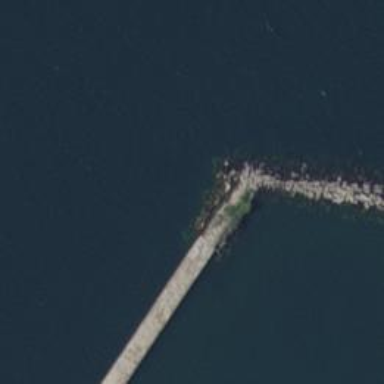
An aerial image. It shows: Breakwater structure.